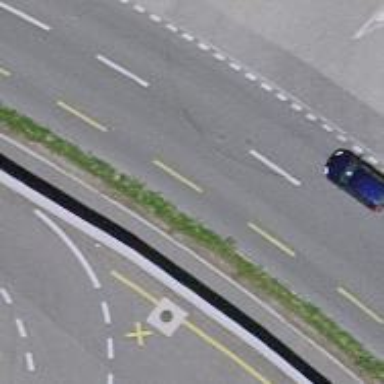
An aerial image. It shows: Tertiary road with asphalt surface. There is separate sidewalk on the left side along with cycle lane.